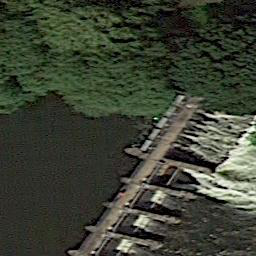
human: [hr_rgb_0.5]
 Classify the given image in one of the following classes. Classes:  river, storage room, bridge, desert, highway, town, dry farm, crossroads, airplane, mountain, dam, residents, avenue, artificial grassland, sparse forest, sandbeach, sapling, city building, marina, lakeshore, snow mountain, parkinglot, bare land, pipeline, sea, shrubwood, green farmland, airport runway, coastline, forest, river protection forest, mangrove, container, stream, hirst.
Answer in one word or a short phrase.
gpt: dam